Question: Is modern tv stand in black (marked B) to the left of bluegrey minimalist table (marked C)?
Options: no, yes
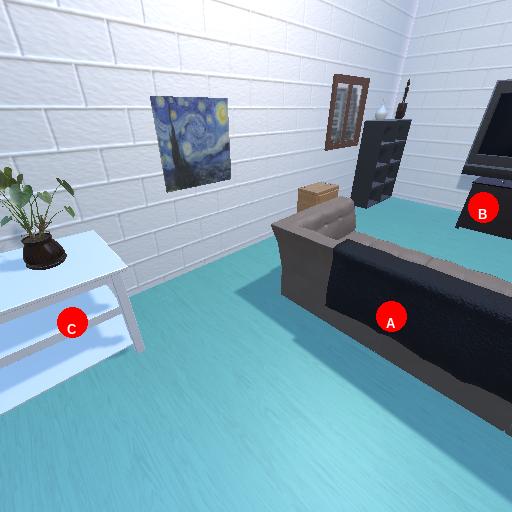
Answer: no